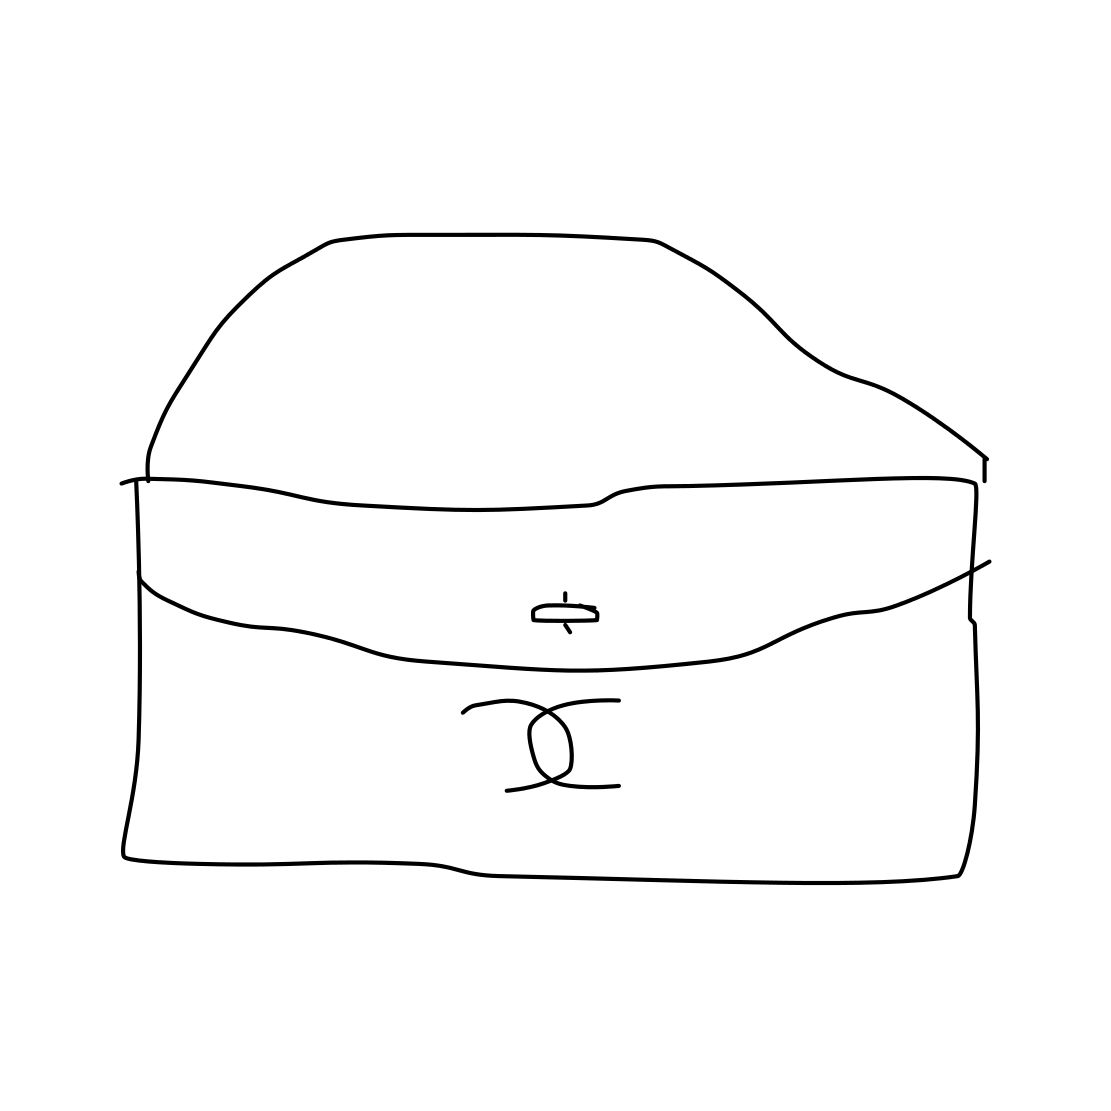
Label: purse